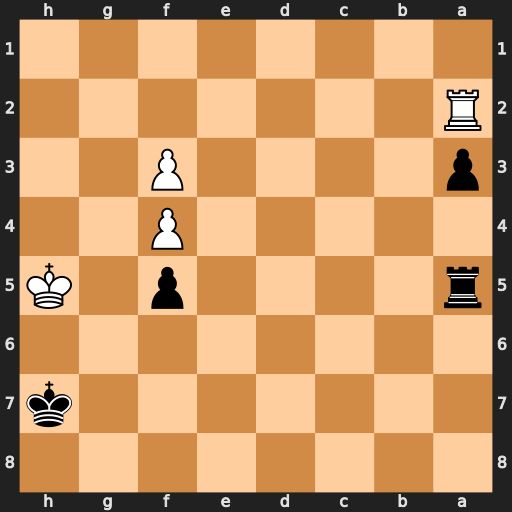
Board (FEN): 8/7k/8/r4p1K/5P2/p4P2/R7/8
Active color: b
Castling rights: -
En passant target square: -
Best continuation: Kg7 Kg5 Kf7